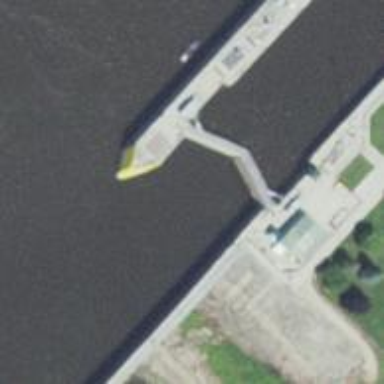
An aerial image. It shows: Lock gate on waterway.